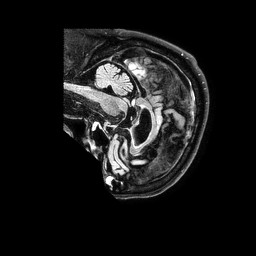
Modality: FLAIR
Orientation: sagittal
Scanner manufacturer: philips
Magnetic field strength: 3 T
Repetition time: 4.8 s
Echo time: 0.2864 s